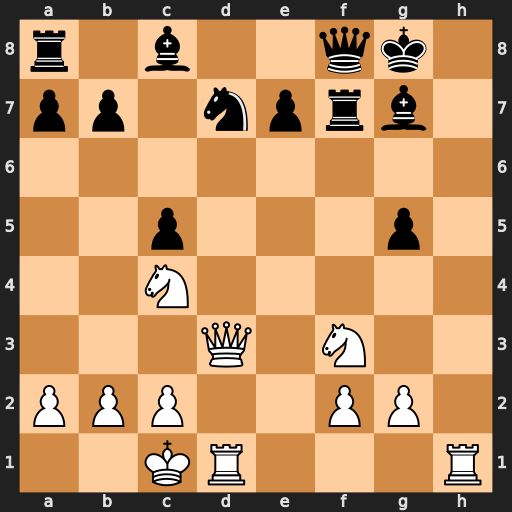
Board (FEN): r1b2qk1/pp1nprb1/8/2p3p1/2N5/3Q1N2/PPP2PP1/2KR3R
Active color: w
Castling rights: -
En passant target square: -
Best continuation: Qh7#